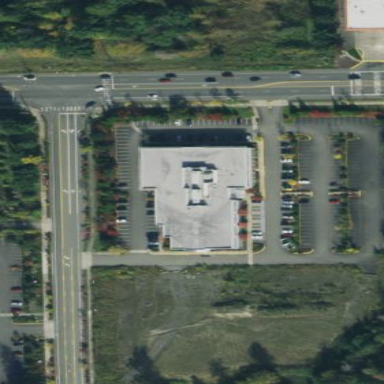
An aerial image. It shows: Office building.